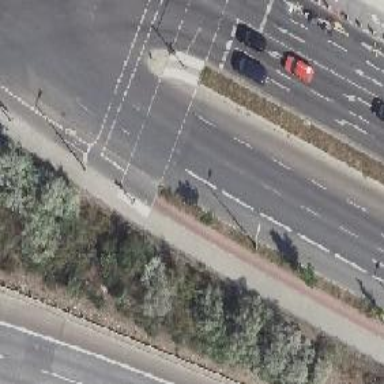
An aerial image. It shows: Secondary road with asphalt surface. It features cycle track on the right side and is dual carriageway.